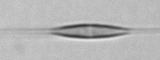
Label: Cylindrotheca